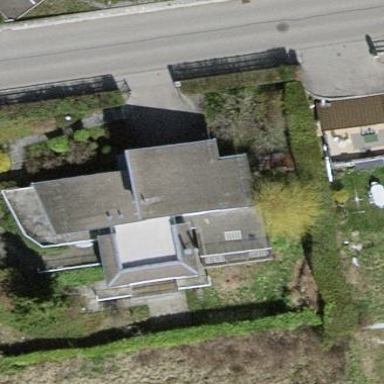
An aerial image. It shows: Detached building.